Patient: sex M, age 63
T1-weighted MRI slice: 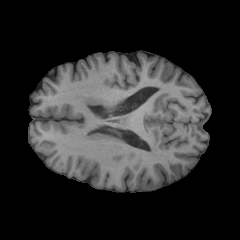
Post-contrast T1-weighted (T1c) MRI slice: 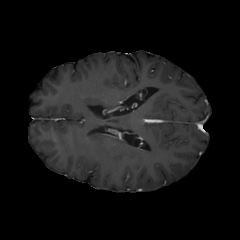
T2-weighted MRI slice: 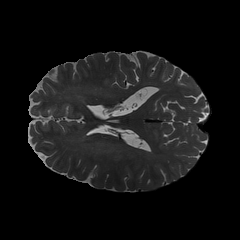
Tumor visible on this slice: no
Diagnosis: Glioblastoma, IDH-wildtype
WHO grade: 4